Question: ## Goal
I am trying to replicate the UI Dynamics pull animation/behaviour. I have setup a 'UIPanGestureRecognizer' on my 'UIView' for dragging it around. When drag occurs, I set the touch point as 'UIView.layer.anchorPoint' to allow rotation around the touch point. During the drag, I check the touch velocity direction and apply 'CGAffineTransformRotate' either clockwise or anticlockwise. Here's what I am talking about.

## Issue
The animation does not happen smoothly, the UIView flickers(multiple traces of view appear in short instances) when dragging and applying the rotation. The video recording is 30fps hence, flickering is not visible clearly. I hope my explanation is making it clear.
Source code in my view controller is as below. I am trying this on iOS5.0+
'''
- (void)viewDidLoad
{
[super viewDidLoad];
// Do any additional setup after loading the view, typically from a nib.
UIView *animationView = [[UIView alloc] initWithFrame:CGRectMake(50, 50, 100, 100)];
animationView.layer.backgroundColor = [UIColor redColor].CGColor;
animationView.layer.shouldRasterize = YES; // Does not help :(
animationView.autoresizingMask = UIViewAutoresizingNone; // Does not help :(
[self.view addSubview:animationView];
UIPanGestureRecognizer *pan = [[UIPanGestureRecognizer alloc] initWithTarget:self action:@selector(pan:)];
[animationView addGestureRecognizer:pan];
[animationView release];
[pan release];
}
- (void) pan:(UIPanGestureRecognizer*) gesture {
if(gesture.state==UIGestureRecognizerStateBegan) {
CGPoint anchor = [gesture locationInView:gesture.view];
gesture.view.layer.anchorPoint = CGPointMake(anchor.x/gesture.view.bounds.size.width,
anchor.y/gesture.view.bounds.size.height);
gesture.view.center = CGPointMake(anchor.x/gesture.view.bounds.size.width,
anchor.y/gesture.view.bounds.size.height);
}
else if(gesture.state==UIGestureRecognizerStateChanged) {
CGPoint point1 = [gesture locationInView:self.view];
gesture.view.center=point1;
CGPoint velocity = [gesture velocityInView:gesture.view];
if(velocity.x > 0)
{
// Dragged right
if(velocity.y > 0) {
// Dragged down
// counter clock
CGFloat angle = -0.2;
gesture.view.transform = CGAffineTransformRotate(gesture.view.transform, angle);
}
else {
// Dragged up
// clock
CGFloat angle = 0.2;
gesture.view.transform = CGAffineTransformRotate(gesture.view.transform, angle);
}
}
else
{
// Dragged left
if(velocity.y > 0) {
// Dragged down
// clock
CGFloat angle = 0.2;
gesture.view.transform = CGAffineTransformRotate(gesture.view.transform, angle);
}
else {
// Dragged up
// counter clock
CGFloat angle = -0.2;
gesture.view.transform = CGAffineTransformRotate(gesture.view.transform, angle);
}
}
}
}
'''
I have tried applying 'CATransform3DMakeRotation (angle, 0.0f, 0.0f, 1.0f)' to layer instead of view 'CGAffineTransformRotate'. But the flickering still happens. Any ideas why this issue? I welcome advice on any other approach to achieve the same result.
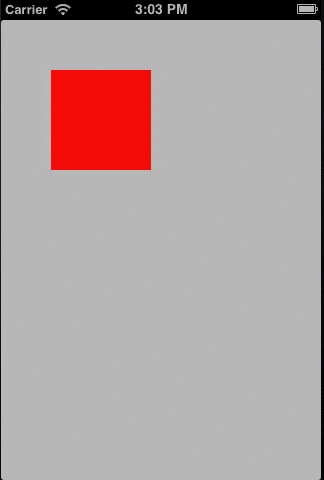
Answer: After some serious thought in solving this issue, I realised that it was a trivial mistake. The flicker was caused because I am making the rotation for even slightest change in drag direction. To solve this, I assumed an arbitrary margin of pixel-change before I make rotation.
The modified code that solved the issue is as below
'''
- (void) pan:(UIPanGestureRecognizer*) gesture {
if(gesture.state==UIGestureRecognizerStateBegan) {
CGPoint anchor = [gesture locationInView:gesture.view];
gesture.view.layer.anchorPoint = CGPointMake(anchor.x/gesture.view.bounds.size.width,
anchor.y/gesture.view.bounds.size.height);
}
else if(gesture.state==UIGestureRecognizerStateChanged) {
CGPoint point1 = [gesture locationInView:self.view];
gesture.view.layer.position=point1;
CGPoint velocity = [gesture velocityInView:gesture.view];
CGFloat angle = 0.0;
if(velocity.x > self.view.bounds.size.width*0.15)
{
// Dragged right
if(velocity.y > self.view.bounds.size.height*0.02) {
// Dragged down
// counter clock
angle = -0.05;
}
else if (velocity.y < -self.view.bounds.size.height*0.02) {
// Dragged up
// clock
angle = 0.05;
}
}
else if (velocity.x < -self.view.bounds.size.width*0.15)
{
// Dragged left
if(velocity.y > self.view.bounds.size.height*0.02) {
// Dragged down
// clock
angle = 0.05;
}
else if (velocity.y < -self.view.bounds.size.height*0.02) {
// Dragged up
// counter clock
angle = -0.05;
}
}
[self applyRotationToView:gesture.view byAngle:angle];
}
}
- (void) applyRotationToView:(UIView*)rotationView byAngle:(CGFloat)angle {
rotationView.transform = CGAffineTransformRotate(rotationView.transform, angle);
}
'''
Animations are still not as smooth as one would expect, however I have managed to reduce the annoying flicker.